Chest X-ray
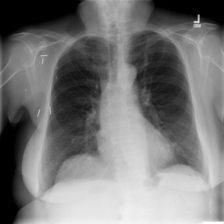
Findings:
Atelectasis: negative
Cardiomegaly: negative
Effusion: negative
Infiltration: positive
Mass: negative
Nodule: negative
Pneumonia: negative
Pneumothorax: negative
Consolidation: negative
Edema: negative
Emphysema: negative
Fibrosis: negative
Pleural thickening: negative
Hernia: negative